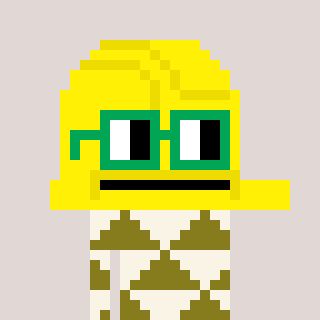
a pixel art character with square green glasses, a construction helmet-shaped head and a gunk-colored body on a warm background